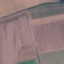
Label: AnnualCrop